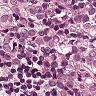
Metastatic tissue present: yes